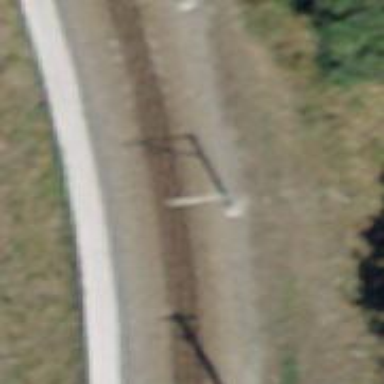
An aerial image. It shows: Catenary mast for power lines.